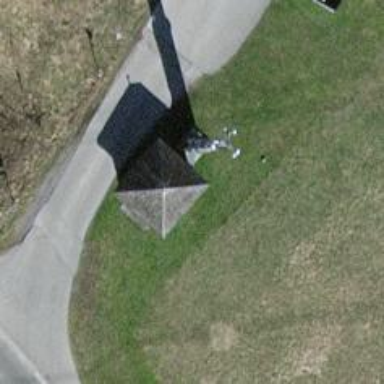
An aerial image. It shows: Mast tower used for communication.